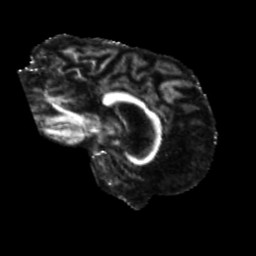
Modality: FA
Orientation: sagittal
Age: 71
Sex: male
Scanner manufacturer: siemens
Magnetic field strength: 3 T
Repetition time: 5.25 s
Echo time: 0.08 s